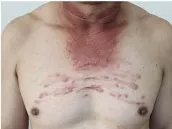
(B) Erythema on the neck and upper chest.
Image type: medical_photograph (skin_photograph)